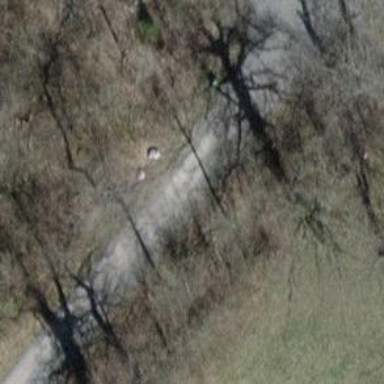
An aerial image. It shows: Wayside shrine.